Interaction volume radius: 10 \u00c5
Interaction volume height: 20 \u00c5
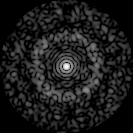
Disorder parameter: 0.842